Field crop: tomato
Growth stage: 1
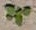
Species: solanum